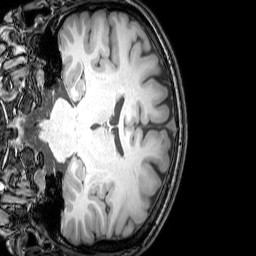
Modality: T1w
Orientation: coronal
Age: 23
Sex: female
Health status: healthy
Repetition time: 0.081 s
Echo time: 0.037 s